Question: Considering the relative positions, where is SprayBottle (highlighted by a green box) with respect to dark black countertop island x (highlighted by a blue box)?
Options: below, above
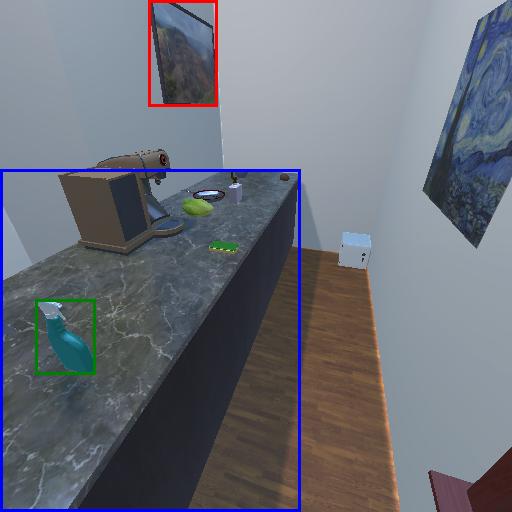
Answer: below